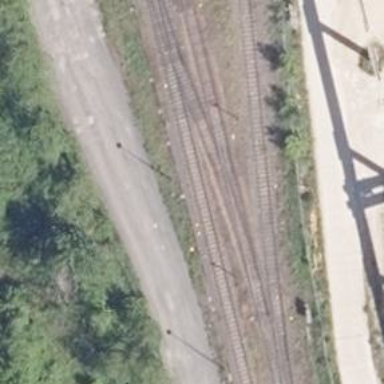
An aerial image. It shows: Railway switch.